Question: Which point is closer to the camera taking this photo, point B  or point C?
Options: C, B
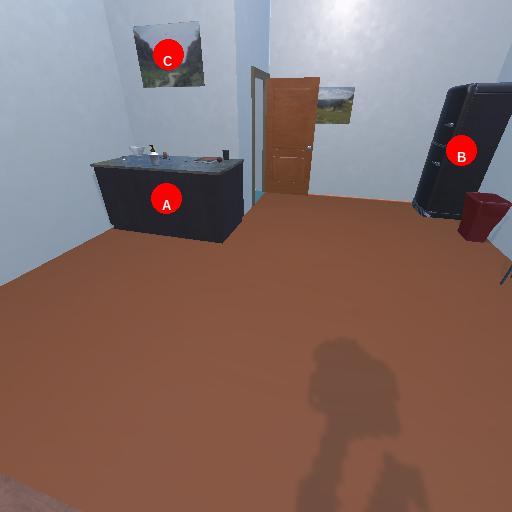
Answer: C